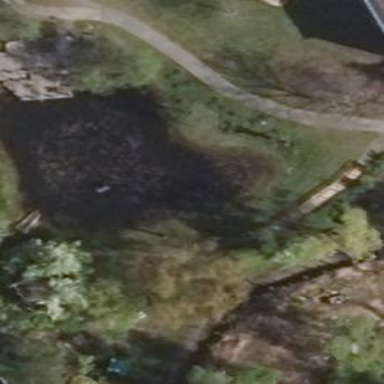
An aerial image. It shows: Pond with natural water.